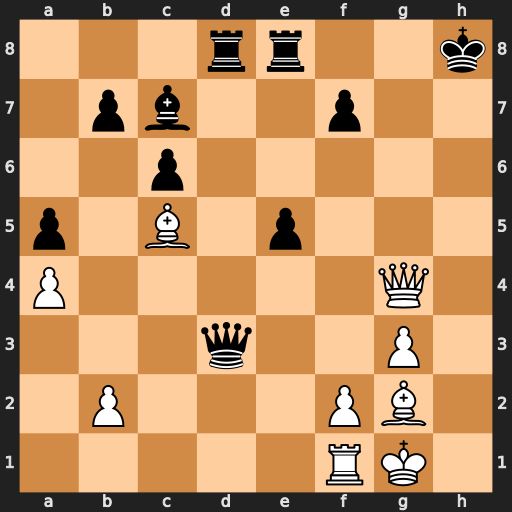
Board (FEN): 3rr2k/1pb2p2/2p5/p1B1p3/P5Q1/3q2P1/1P3PB1/5RK1
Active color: w
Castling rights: -
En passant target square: -
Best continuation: Be4 Qxe4 Qxe4